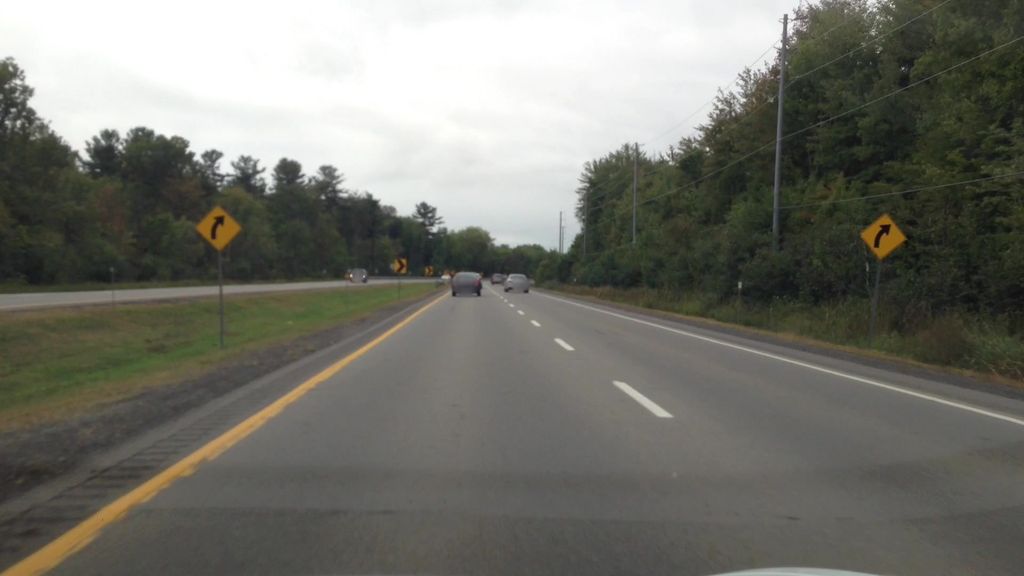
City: ottawa-gatineau